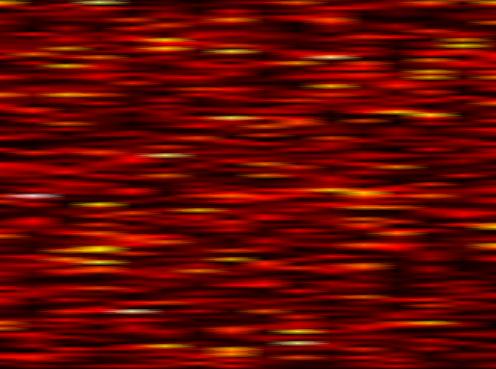
Label: UFMC